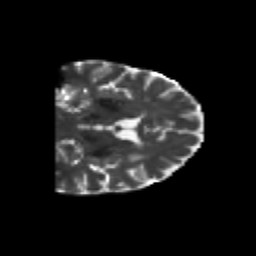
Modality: T2w
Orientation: coronal
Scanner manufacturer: siemens
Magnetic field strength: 3 T
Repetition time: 6.8 s
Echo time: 0.093 s